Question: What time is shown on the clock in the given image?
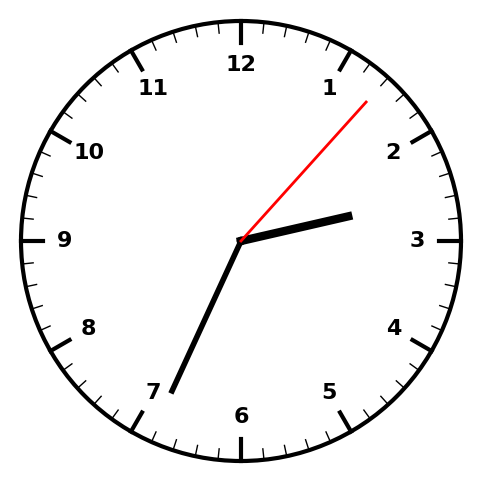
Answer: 02:34:07